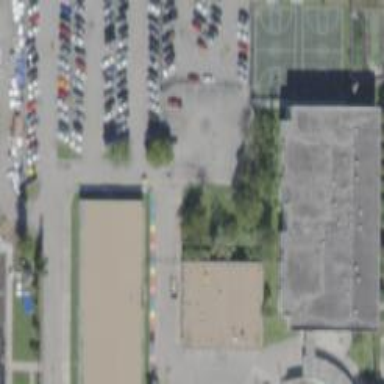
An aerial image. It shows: Parking space.